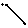
Label: smiley face